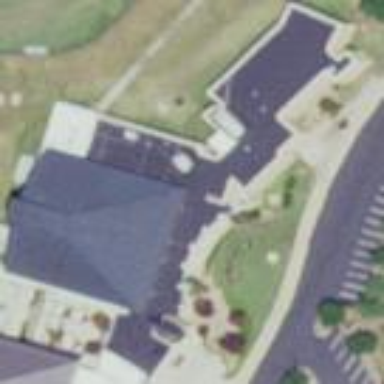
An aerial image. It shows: Beautiful church building.